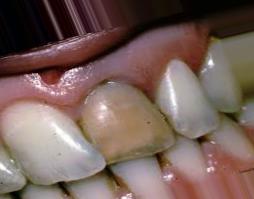
Condition: Tooth Discoloration